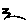
Label: zigzag